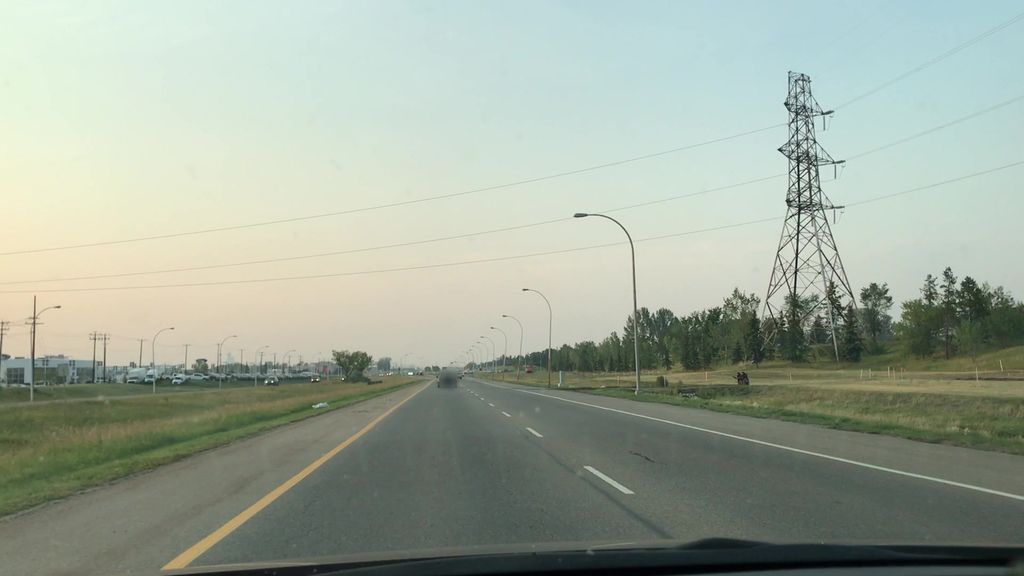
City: edmonton